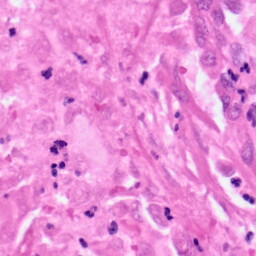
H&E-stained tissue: Pancreatic